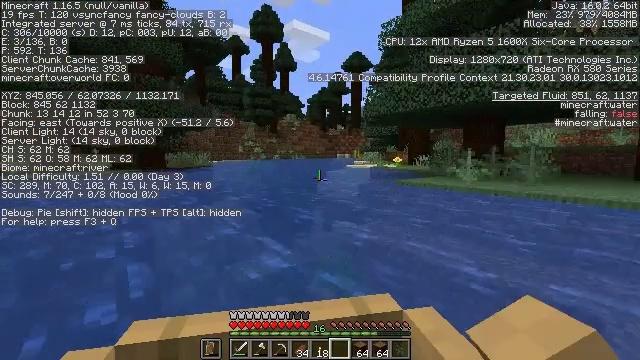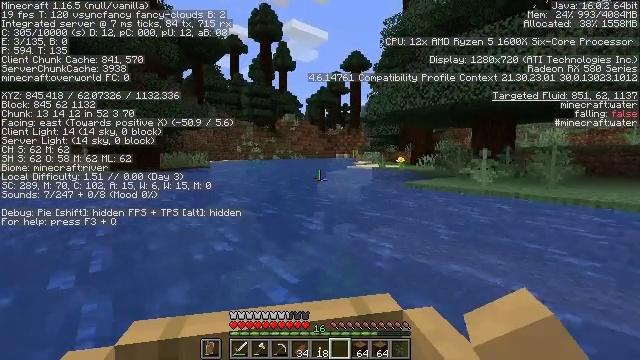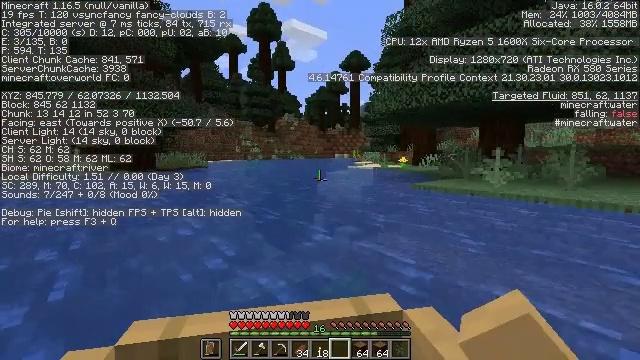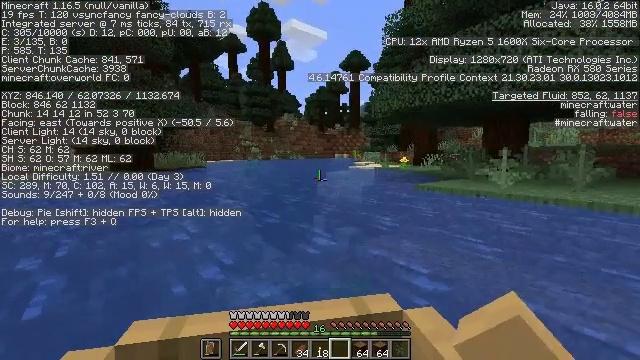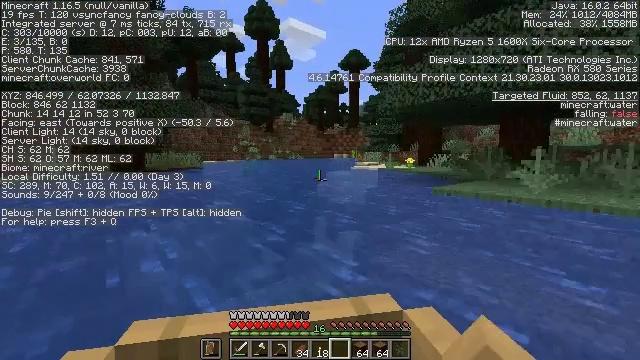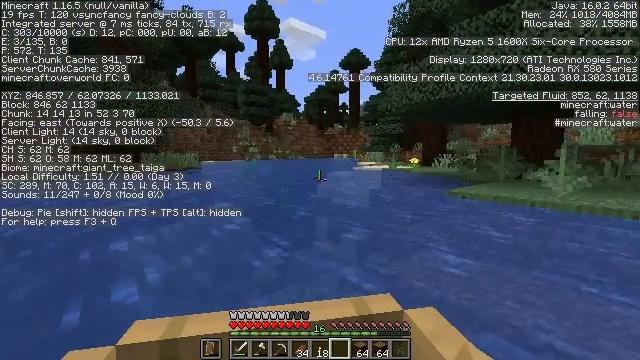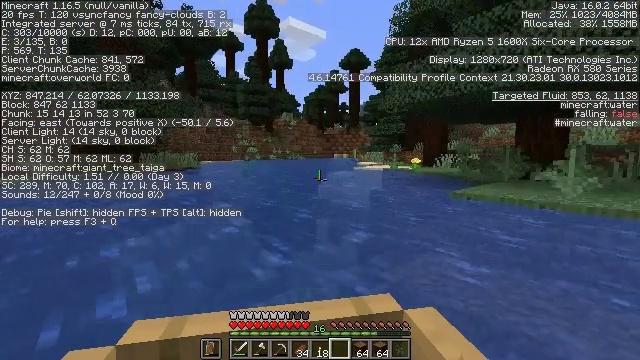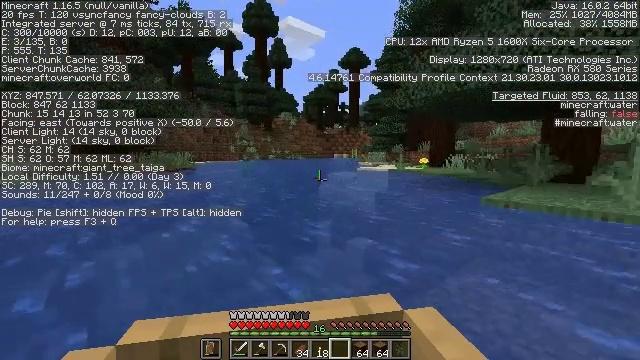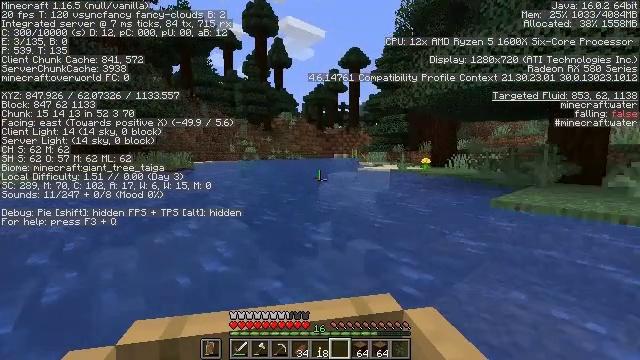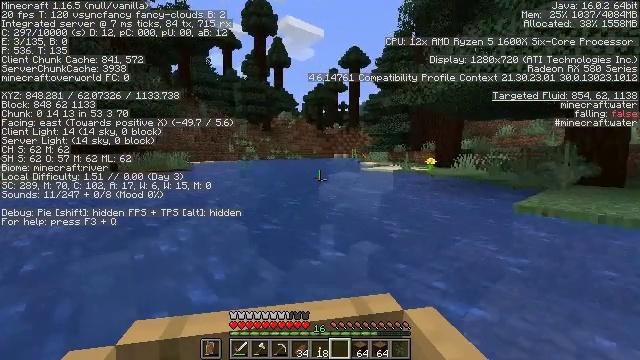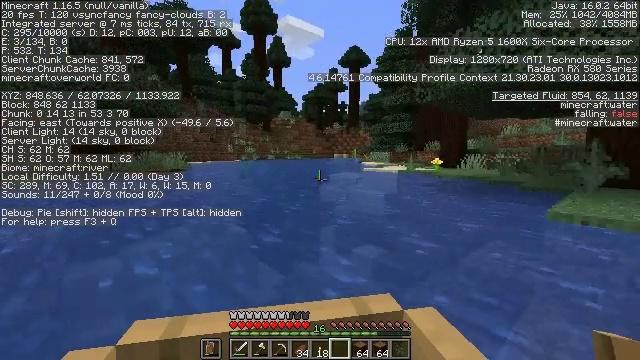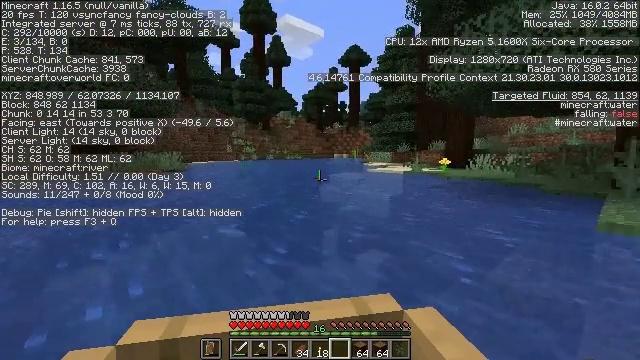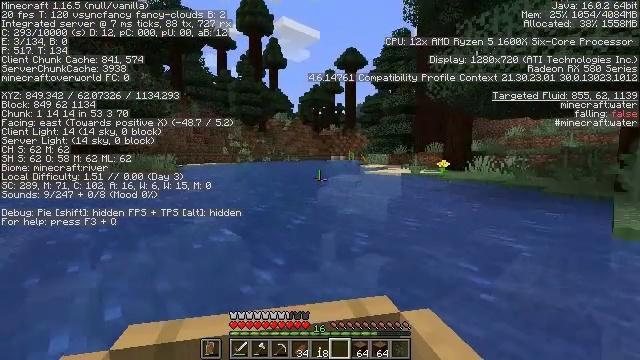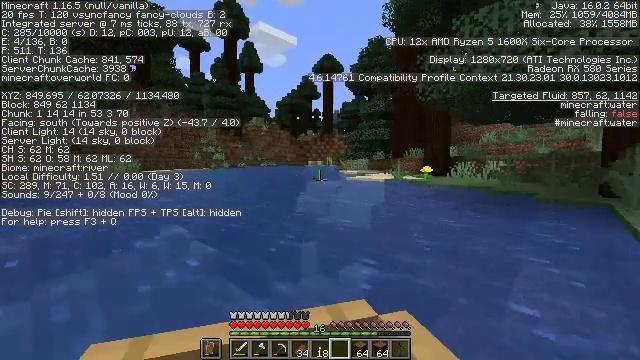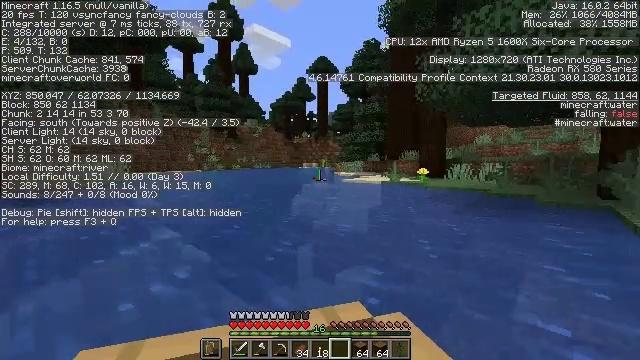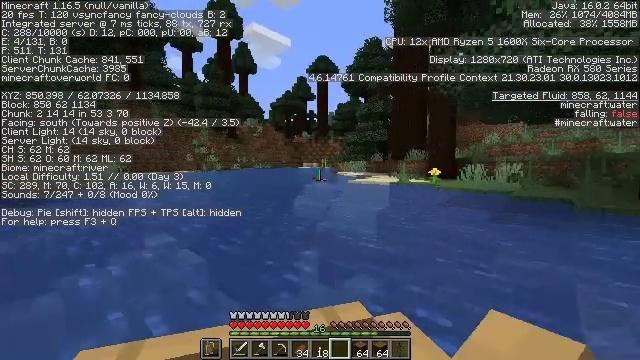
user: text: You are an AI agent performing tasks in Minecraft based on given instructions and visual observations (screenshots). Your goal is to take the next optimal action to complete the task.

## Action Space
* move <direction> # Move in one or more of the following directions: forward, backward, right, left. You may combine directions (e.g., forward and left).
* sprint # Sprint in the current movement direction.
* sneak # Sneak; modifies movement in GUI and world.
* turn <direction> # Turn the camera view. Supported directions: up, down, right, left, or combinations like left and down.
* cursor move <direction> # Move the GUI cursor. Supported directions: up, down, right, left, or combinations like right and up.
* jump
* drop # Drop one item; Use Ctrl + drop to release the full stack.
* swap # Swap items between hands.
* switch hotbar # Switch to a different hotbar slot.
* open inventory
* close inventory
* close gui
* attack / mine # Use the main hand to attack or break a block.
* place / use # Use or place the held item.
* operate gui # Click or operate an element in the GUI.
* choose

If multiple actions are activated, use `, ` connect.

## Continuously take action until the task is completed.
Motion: motion action
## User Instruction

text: Break the fern to clear the area.
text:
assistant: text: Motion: move forward
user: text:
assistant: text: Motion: move forward
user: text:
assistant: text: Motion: move forward
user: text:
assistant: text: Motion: move forward
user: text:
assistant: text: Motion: move forward
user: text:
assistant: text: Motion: move forward
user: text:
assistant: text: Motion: move forward
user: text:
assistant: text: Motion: move forward
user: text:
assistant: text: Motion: move forward
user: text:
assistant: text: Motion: move forward
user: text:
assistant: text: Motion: move forward
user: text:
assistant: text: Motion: move forward
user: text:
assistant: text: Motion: move forward, turn right and up
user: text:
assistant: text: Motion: move forward, turn right
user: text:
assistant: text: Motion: move forward
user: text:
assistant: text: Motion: move forward
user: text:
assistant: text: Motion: move forward
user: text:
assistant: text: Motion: move forward
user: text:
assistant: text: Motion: move forward
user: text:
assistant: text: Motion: move forward
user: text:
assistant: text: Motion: move forward
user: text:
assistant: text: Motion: move forward
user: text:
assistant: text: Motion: move forward and move right
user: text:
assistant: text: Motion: move forward and move right
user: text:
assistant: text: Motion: move forward and move right
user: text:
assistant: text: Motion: move forward
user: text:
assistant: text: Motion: move forward
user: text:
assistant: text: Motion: move forward
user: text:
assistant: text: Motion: move forward
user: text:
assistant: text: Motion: move forward